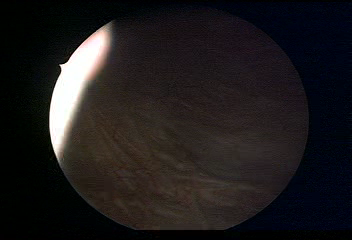
Modality: WLC
Class: Normal mucosa
Bladder cancer association: No